Aerial crown-view tile of a tropical tree (Barro Colorado Island, Panama), acquired 20240813:
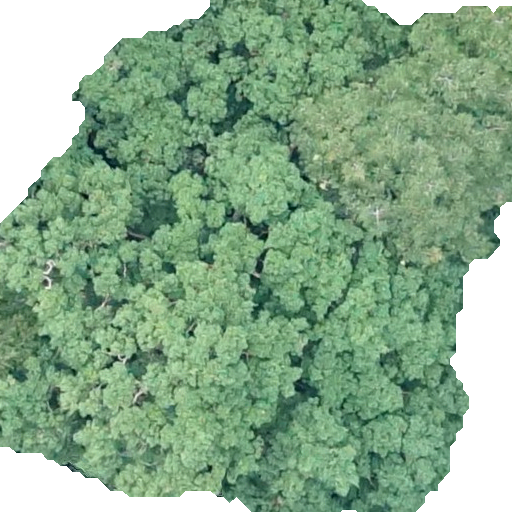
Species: Terminalia oblonga
GBIF accepted scientific name: Terminalia oblonga
Crown area: 350.25 m²